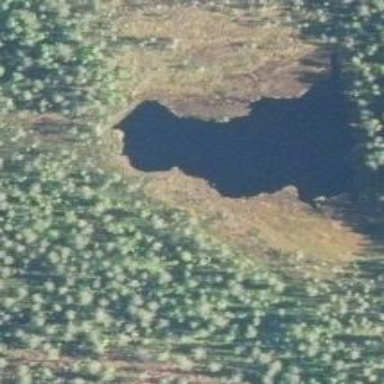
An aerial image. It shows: Serene lake.